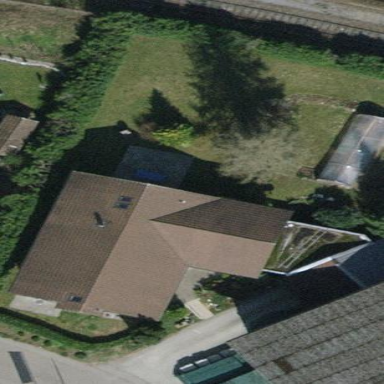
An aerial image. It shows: Detached building.